Question: I'm using the following code to create an event, and display a popup asking the user to save the event:
'''
EKEventStore *eventStore = [[EKEventStore alloc] init];
EKCalendar *calendar = [eventStore defaultCalendarForNewEvents];
EKEvent *event = [EKEvent eventWithEventStore:eventStore];
event.calendar = calendar;
event.title = [NSString stringWithFormat:@"Event: %@", [self.event title]];
event.location = self.event.location;
event.notes = [self stringByStrippingHTML: [self.event description]];
event.startDate = [self.event startDate];
event.endDate = [self.event endDate];
NSTimeInterval alarmOffset = -1*60*60;//1 hour
EKAlarm *alarm = [EKAlarm alarmWithRelativeOffset:alarmOffset];
[event addAlarm:alarm];
EKEventEditViewController *eventViewController = [[EKEventEditViewController alloc] init];
eventViewController.event = event;
eventViewController.eventStore=eventStore;
eventViewController.editViewDelegate = self;
[self.navigationController presentModalViewController:eventViewController animated:YES];
'''
This works fine except the event alarm property doesn't get set as you can see form the image below:

If I save the event before showing the view controller it does get the alarm set.
Please note I'm using the LLVM compiler, so don't worry about not releasing stuff!
Ta
Ross
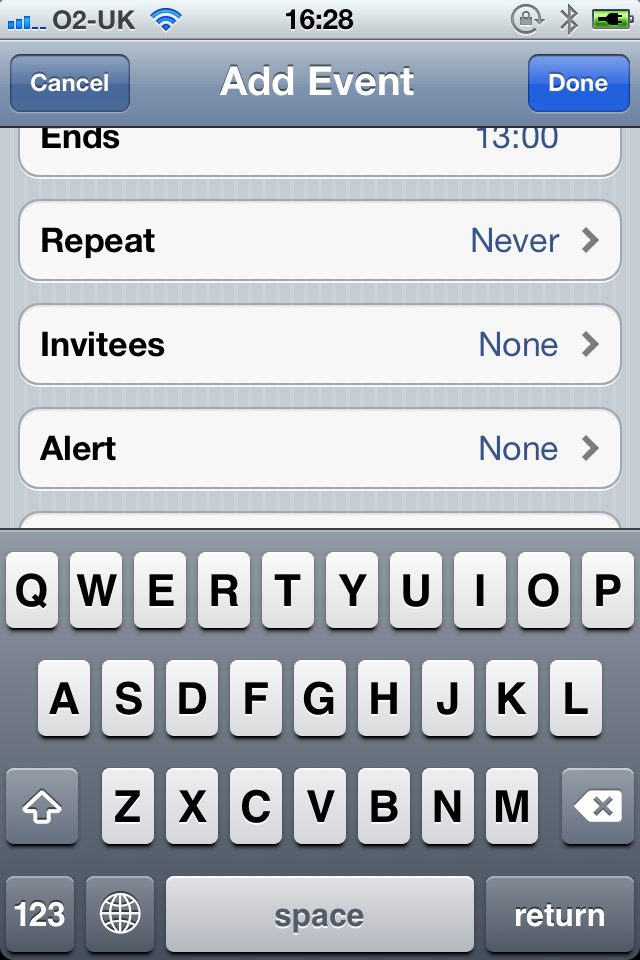
Answer: Finally found out how to do it.
Your controller would have to implement the protocol UINavigationControllerDelegate, and set the EKEventEditViewController delegate to self. Then just implement the
'navigationController:(UINavigationController *)navigationController willShowViewController:(UIViewController *)viewController animated:(BOOL)animated'
method and add the alarm there.
Here is my implementation.
'''
- (void)navigationController:(UINavigationController *)navigationController
willShowViewController:(UIViewController *)viewController animated:(BOOL)animated {
if ([navigationController isKindOfClass:[EKEventEditViewController class]]) {
EKEventEditViewController *ek = (EKEventEditViewController*)navigationController;
EKEvent *event = ek.event;
// set alarm to 15 mins prior of the event if it starts later than 15 mins out
if ([event.startDate compare:[[NSDate date] dateByAddingTimeInterval:60*15]] != NSOrderedAscending) {
EKAlarm *alarm = [EKAlarm alarmWithRelativeOffset:60*15*-1];
event.alarms = [NSArray arrayWithObject:alarm];
}
}
}
'''